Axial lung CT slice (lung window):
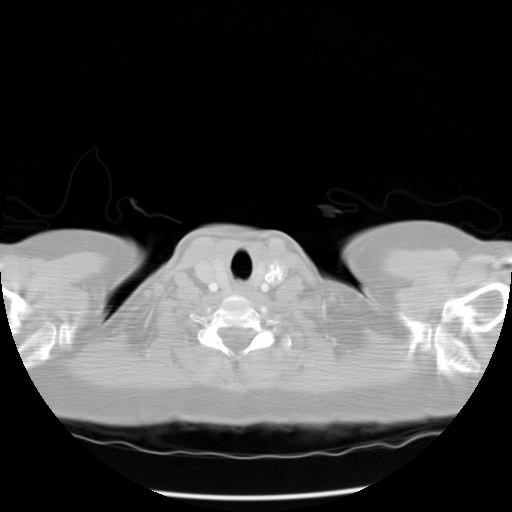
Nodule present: no